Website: slack
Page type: billing-address
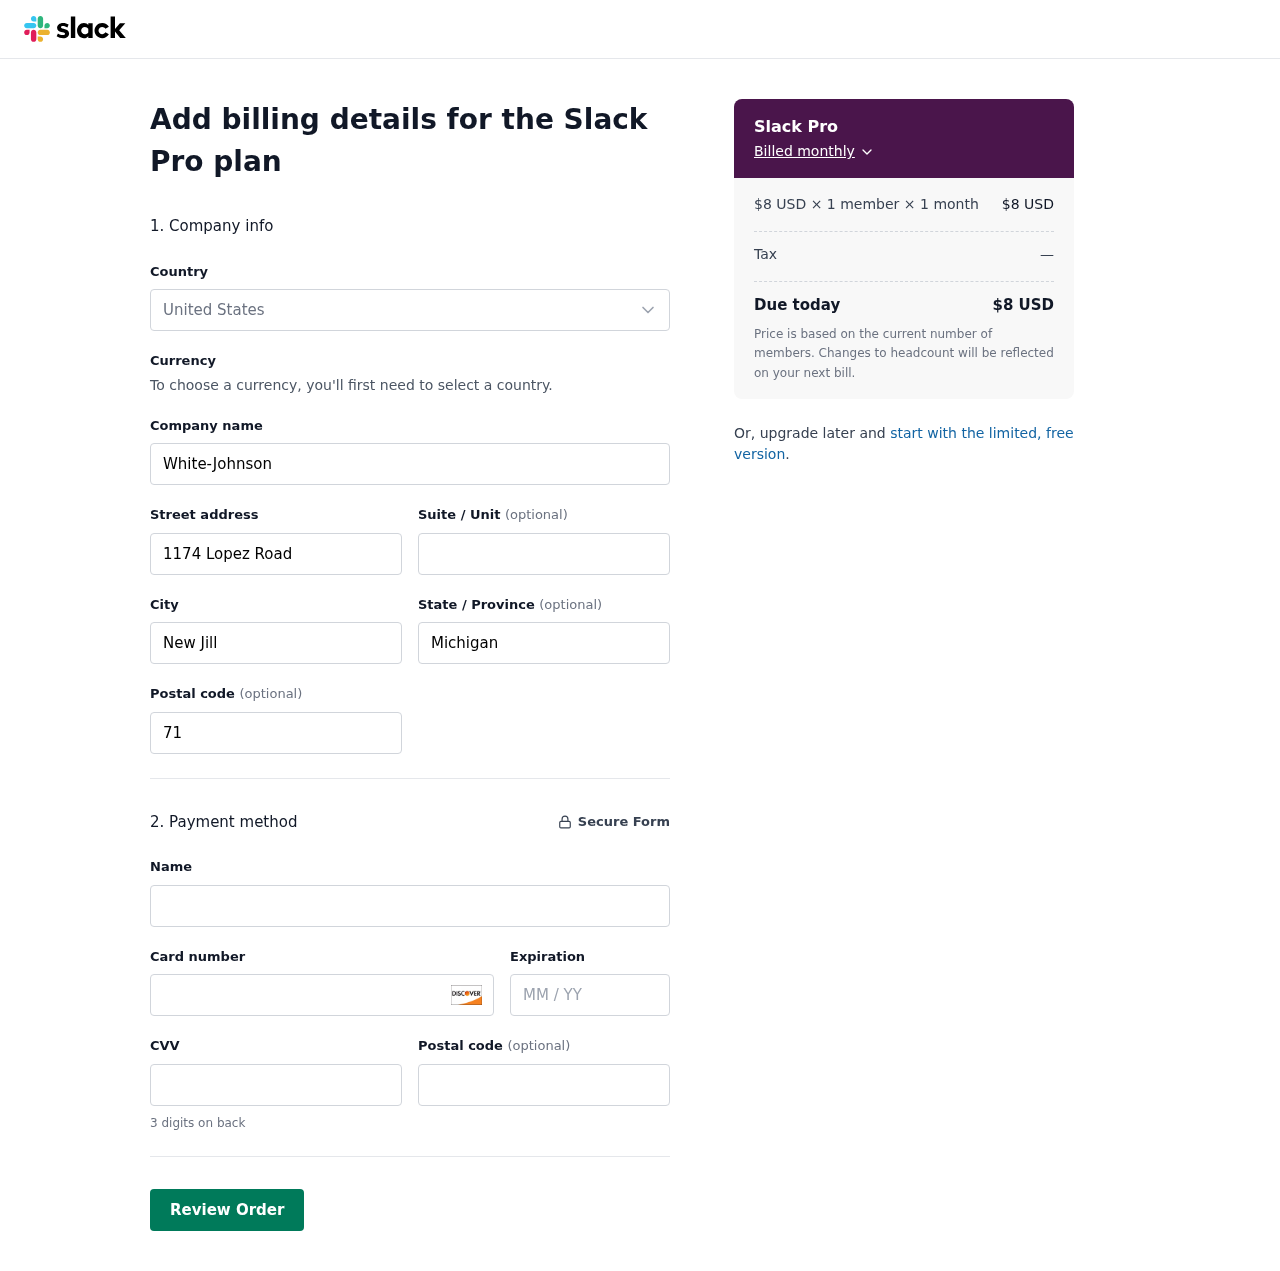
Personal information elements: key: PII_CARD_CVV
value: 952
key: PII_CARD_EXPIRY
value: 03/29
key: PII_CARD_NUMBER
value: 6526 7494 2221 6600
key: PII_CITY
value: New Jill
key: PII_COMPANY
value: White-Johnson
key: PII_COUNTRY
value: United States
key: PII_FULLNAME
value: Amanda Anderson
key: PII_POSTCODE
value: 71133
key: PII_STATE
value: Michigan
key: PII_STREET
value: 1174 Lopez Road
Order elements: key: ORDER_PLAN_PRICE
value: $8 USD
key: ORDER_NUM_MEMBERS
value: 1 member
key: ORDER_NUM_MONTHS
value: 1 month
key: ORDER_SUBTOTAL
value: $8 USD
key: ORDER_TAX
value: —
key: ORDER_TOTAL
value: $8 USD